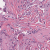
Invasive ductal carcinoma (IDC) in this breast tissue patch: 1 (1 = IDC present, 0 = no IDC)